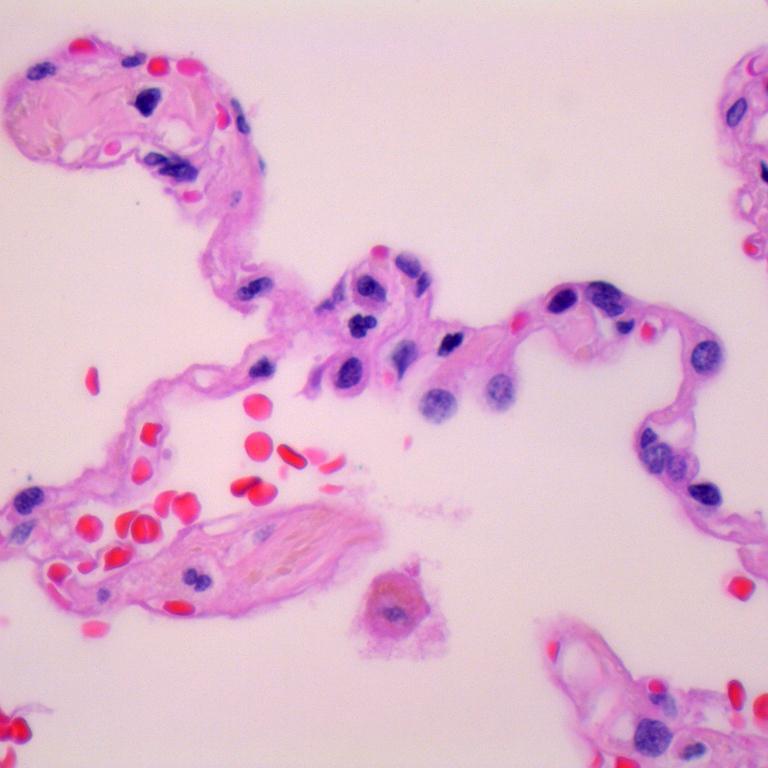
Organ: lung
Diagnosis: benign